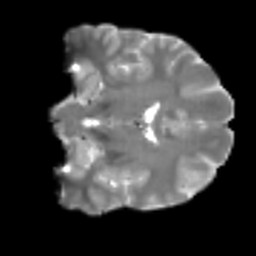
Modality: T2w
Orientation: coronal
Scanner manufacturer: siemens
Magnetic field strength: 3 T
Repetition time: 4 s
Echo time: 0.0594 s